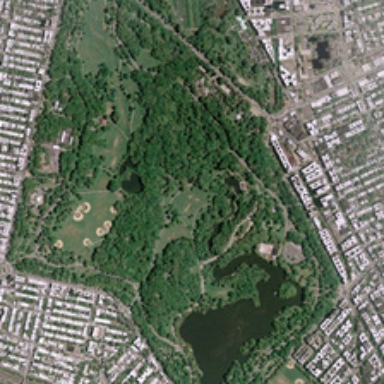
Many buildings are around a park with many green trees and a lake .